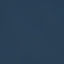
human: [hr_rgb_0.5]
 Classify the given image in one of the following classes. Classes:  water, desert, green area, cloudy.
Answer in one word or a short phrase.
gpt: water